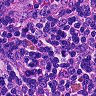
Metastatic tissue present: no